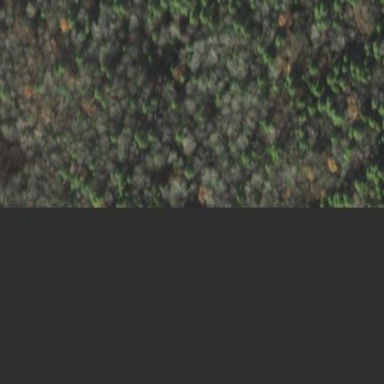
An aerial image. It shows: Woodland with evergreen needle-leaved trees.